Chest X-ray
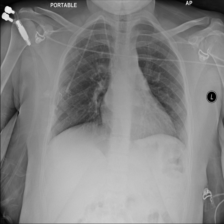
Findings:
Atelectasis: negative
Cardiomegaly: negative
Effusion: negative
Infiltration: negative
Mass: negative
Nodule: negative
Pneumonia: negative
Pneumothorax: negative
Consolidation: negative
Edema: negative
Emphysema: negative
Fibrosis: negative
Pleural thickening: negative
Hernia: negative